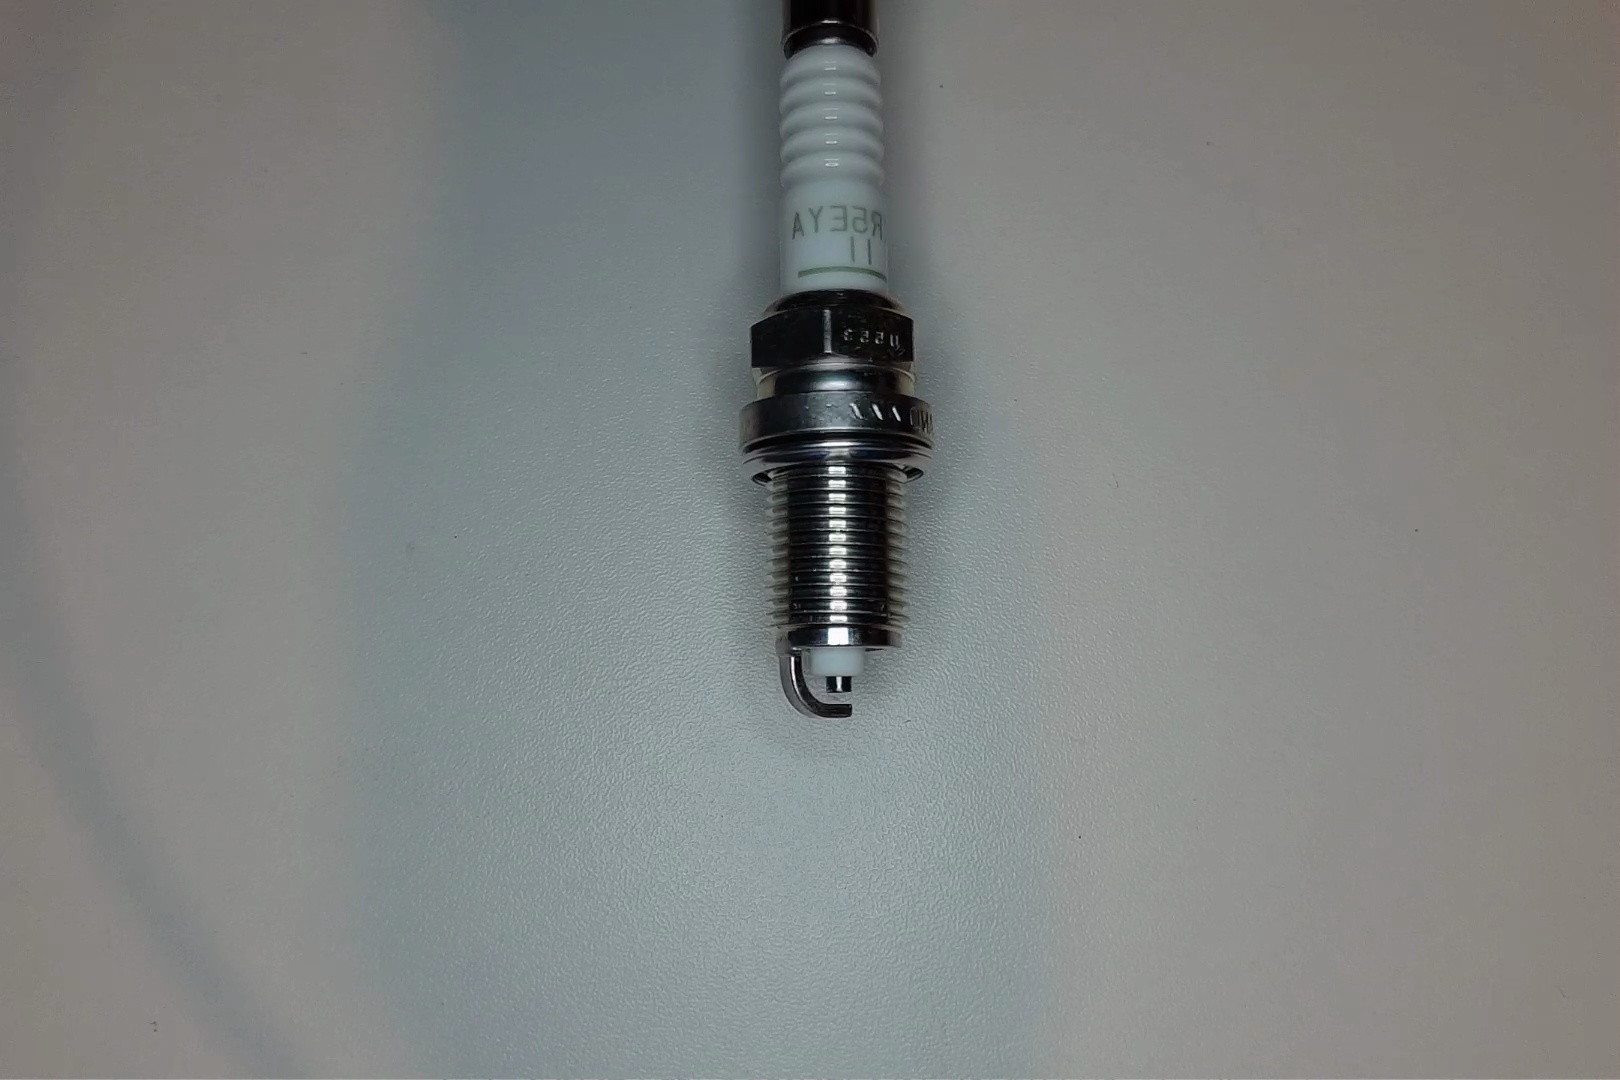
Label: no anomaly